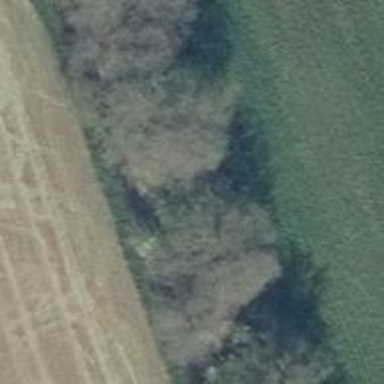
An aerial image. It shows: Row of deciduous broadleaved trees.